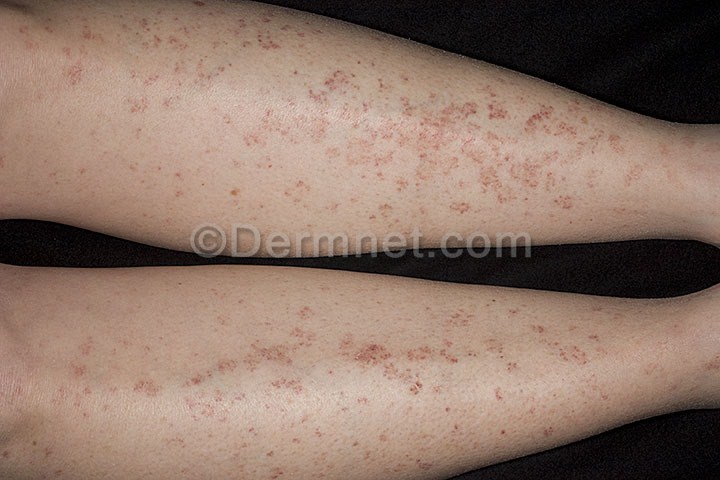
Disease: Vasculitis Photos